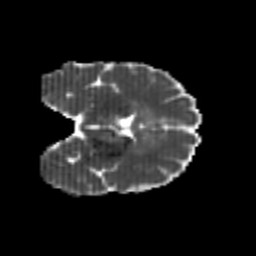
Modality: MD
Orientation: coronal
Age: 22
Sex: female
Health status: healthy
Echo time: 0.074 s